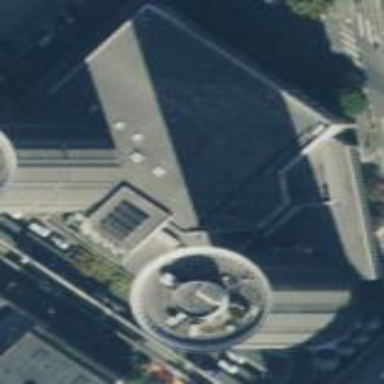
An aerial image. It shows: Hotel building that is part of larger structure.